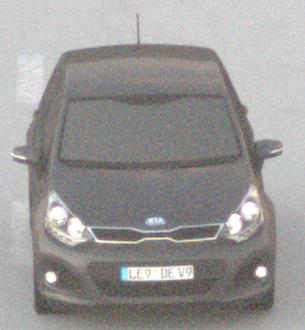
Make: KIA
Model: Rio 1.2
Detailed model: Rio (UB)
Model produced from: 2011/09
Model produced until: 2015/01
Doors: 3
Color: gray
Road condition: dry road
Daytime: sunrise or sunset
Contrast: low contrast